Question: I'm doing work where the output is a faint large circle.
I can see the circle is there, and I know from the experiment that it is a uniform solid circle.
But I am having issues recognising it with python.
I tried using Hough Transforms, because the edges aren't sharp I get multiple circles. I followed the tutorial below
I tried using Canny Edge detection, but I get a very noisy result no matter what value of sigma I use
I have also tried dilating the image
<URL>
<URL>
The "hack" that I am currently doing is to just freehand select the circle, but would love to be able to automate the process.
The image is below and if anyone could point me in the right direction it would be greatly appreciated!

<URL>
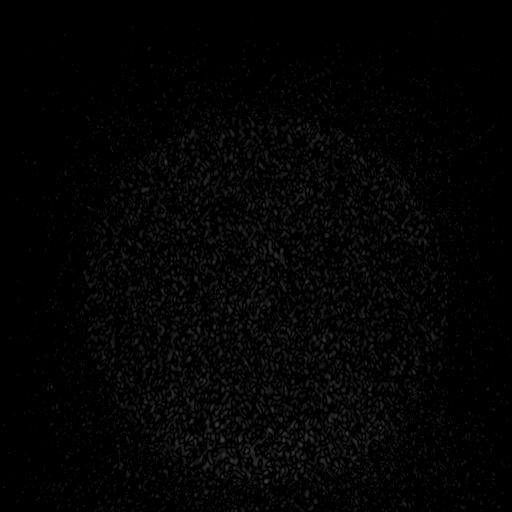
Answer: Adaptive thresholding and 'findContours' seems to help somewhat. The arguments to the blur and threshold functions will need tweaking for your data, I'm pretty sure...
'''
import cv2 as cv
from matplotlib import pyplot as plt
orig_img = cv.imread("image.png", cv.IMREAD_COLOR)
img = cv.cvtColor(orig_img, cv.COLOR_BGR2GRAY)
img = cv.normalize(img, None, 0, 255, norm_type=cv.NORM_MINMAX)
img = cv.medianBlur(img, 11)
img = cv.adaptiveThreshold(img, 255, cv.ADAPTIVE_THRESH_GAUSSIAN_C, cv.THRESH_BINARY, 45, 1)
img = 255 - img
contours, hierarchy = cv.findContours(img, cv.RETR_EXTERNAL, cv.CHAIN_APPROX_SIMPLE)
largest_contour = max(contours, key=cv.contourArea)
cv.drawContours(orig_img, [largest_contour], -1, (0, 255, 0), 2)
x, y, w, h = cv.boundingRect(largest_contour)
midx = int(x + w / 2)
midy = int(y + h / 2)
cv.circle(orig_img, (int(midx), int(midy)), max(w, h) // 2, (255, 0, 0), 2)
plt.subplot(2, 1, 1)
plt.imshow(img, cmap="gray")
plt.colorbar()
plt.subplot(2, 1, 2)
plt.imshow(orig_img)
plt.show()
'''
<URL>